Question: This question is related to <URL>.
I have this histogram but as you see it is very difficult to compare the bares. Is there any method to better represent the information for better comparison by eyes?Thanks.

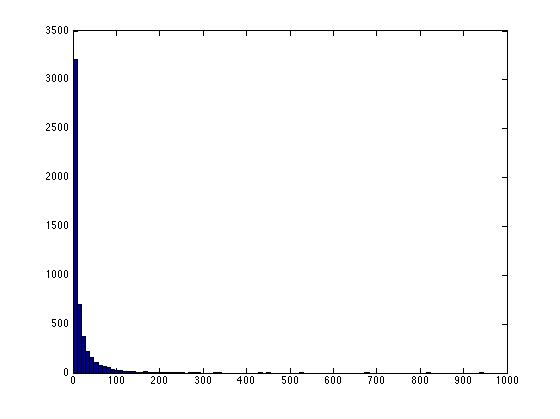
Answer: Perhaps you want logarithmic Y/X-axis. this is possible by using a workaround, that is explained here:
<URL>
You cannot just use the 'Yscale','log' , because:
> the bars are incorrectly displayed; the histogram bars either become lines or disappear entirely.